Question: I'm trying to log my 'service.title' to the console, but it keeps passing it back as a weird object.
'''
.factory('service', function($firebase, FBURL, $routeParams) {
var ref = new Firebase(FBURL + "services/" + $routeParams.serviceId);
var title = $firebase(ref.child('title')).$asObject();
return {
id: $routeParams.serviceId,
title: title
}
})
.controller('ServiceController', function ($scope, $firebase, service, $routeParams, FBURL) {
$scope.service = service;
console.log($scope.service.title);
})
'''
Here's what I get back from the console:

I'm trying to retrieve that '$value' in the console log. Can anyone help explain what I might be doing wrong?
Thanks in advance!
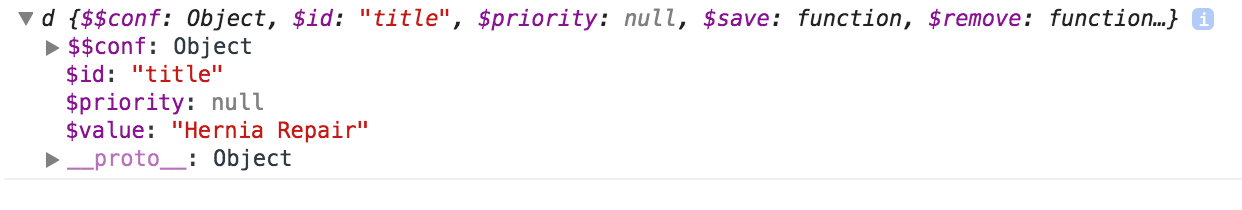
Answer: What you're calling "a weird object" is simply an AngularFire object. Which is pretty much expected, given that you assign it like this:
'''
var title = $firebase(ref.child('title')).$asObject();
'''
When you call $asObject on a simple value, AngularFire keeps the real value in a '$value' property.
But of course the value is retrieved from the Firebase servers asynchronously, so is not immediately available after you've set up the ref and the called '$asObject'. So this will not work:
'''
var ref = new Firebase(FBURL + "services/" + $routeParams.serviceId);
var title = $firebase(ref.child('title')).$asObject();
console.log(title.$value);
'''
Instead, you'll need to respond to when it becomes available, for which AngularFore has some nice promises:
'''
var ref = new Firebase(FBURL + "services/" + $routeParams.serviceId);
var title = $firebase(ref.child('title')).$asObject();
title.$loaded().then(function(title) {
console.log(title.$value);
});
'''
You only need to handle this promise if you want to deal with the data in your own code. If you simply want to bind the title to an AngularJS view (which is what AngularFire was made for), the view will update automatically. Well... not really automatically, it listens for similar promises to resolve. But in that case you won't have to deal with it in your own code.